Aerial crown-view tile of a tropical tree (Barro Colorado Island, Panama), acquired 20240716:
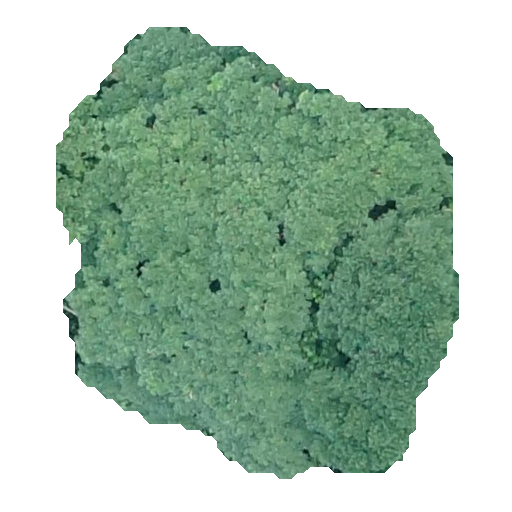
Species: Jacaranda copaia
GBIF accepted scientific name: Jacaranda copaia
Crown area: 214.553 m²